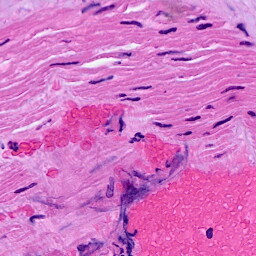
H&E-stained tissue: Breast